Question: I have seen innumerous topics but all of them talk about updating the 'text' value of a control retrieving the value of it.
I currently use the following function to avoid 'cross thread operations' and works fine when calling functions or assigning values.
'''
private void ExecuteSecure(Action a)
{
if (InvokeRequired)
BeginInvoke(a);
else
a();
}
'''
?
'''
ExecuteSecure(() => this.label_options.Text = "Hello");
'''
?
'''
string value = string.Empty;
ExecuteSecure(() => value = this.label_options.Text);
'''
It would be great to create a default function that would work like 'ExecuteSecure()'.
?
> Microsoft.VisualStudio.Debugger.Runtime.CrossThreadMessagingException
This message appears when I move my cursor into the '.Text' value of 'this.label_options'.
:
The imagem below shows the error, although the code works.

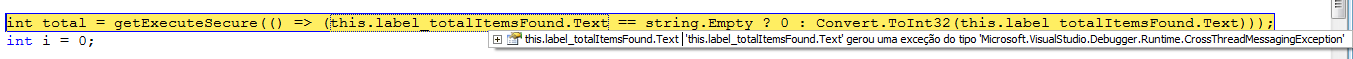
Answer: The simplest fix is to use 'Invoke()' instead. It's synchronous (doesn't return until the invoked method returns) and so you can rely on it to set captured variable state.
One version of that is to simply modify your existing method to call 'Invoke()' instead of 'BeginInvoke()'. An alternative is to make a generic method that actually returns the value that a passed-in 'Func<T>' returns:
'''
private T getExecuteSecure<T>(Func<T> f)
{
if (InvokeRequired)
return (T)Invoke(f);
else
return f();
}
'''
You could use that like this:
'''
string value = getExecuteSecure(() => this.label_options.Text);
'''
Note that similar to the above, it is also possible to receive the return value when using 'BeginInvoke()'. But it's tricky, as you can only get it from a call to 'EndInvoke()', executed after you know that the invoked delegate has completed (which in turn you find out via the 'IAsyncResult' returned from 'BeginInvoke()').
As for the exception you see in the debugger, this is because when VS evaluates a property, it actually runs the property getter in a thread. But that thread is not the correct thread for the property. Hence the exception.